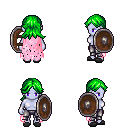
a pixel art fantasy rpg character, female body template, dark elf, purple skin, pink tattered cape, metal pants, green loose hair, gray slippers, shield, four views (front, back, left, right), 2x2 character sprite sheet, small pixel art, hard edges, no anti-aliasing